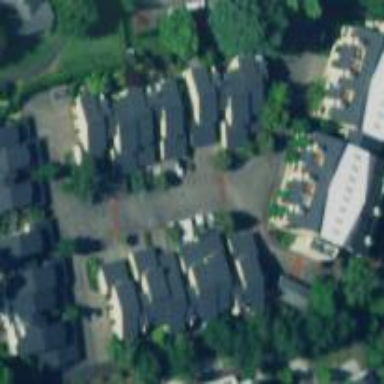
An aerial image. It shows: Gated community within residential area.